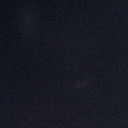
Screen state: off